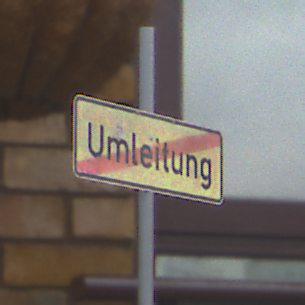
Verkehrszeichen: EndeDerUmleitungsankuendigung
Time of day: MorningAfternoon
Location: Outdoor (Urban)
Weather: Overcast
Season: NotSpecified
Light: Natural